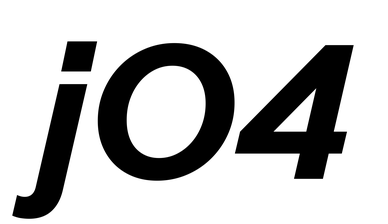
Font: InstrumentSans-Italic_Bold_Italic